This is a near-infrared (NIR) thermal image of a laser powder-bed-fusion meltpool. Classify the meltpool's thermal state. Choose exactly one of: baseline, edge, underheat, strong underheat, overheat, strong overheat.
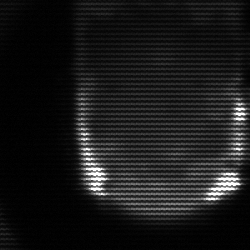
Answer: baseline